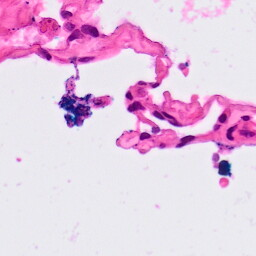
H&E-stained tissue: Lung